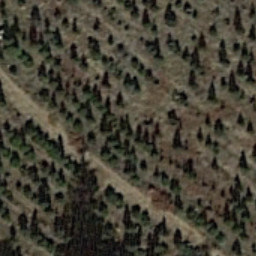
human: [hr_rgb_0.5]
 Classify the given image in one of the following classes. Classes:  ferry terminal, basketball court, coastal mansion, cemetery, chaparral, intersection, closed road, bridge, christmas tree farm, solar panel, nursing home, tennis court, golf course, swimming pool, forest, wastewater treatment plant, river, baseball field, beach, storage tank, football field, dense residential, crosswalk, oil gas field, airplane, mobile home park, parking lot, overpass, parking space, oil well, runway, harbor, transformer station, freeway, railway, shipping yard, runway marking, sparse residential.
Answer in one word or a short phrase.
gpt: christmas tree farm